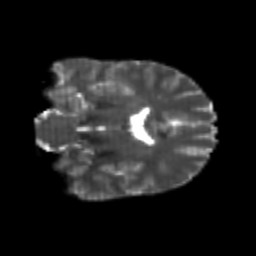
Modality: T2w
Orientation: coronal
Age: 24
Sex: male
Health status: healthy
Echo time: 0.074 s